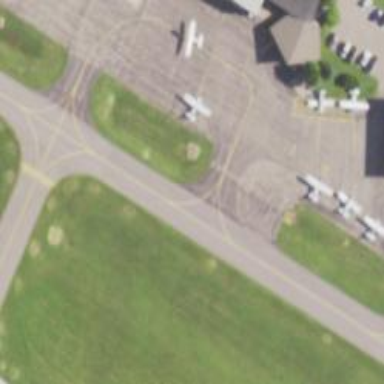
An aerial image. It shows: View of taxiway at the airport.